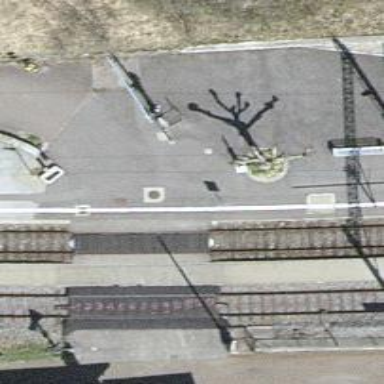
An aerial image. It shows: Level crossing on the railway with lights and full barrier.